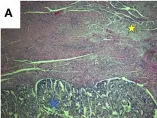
Coexistence of uterine endometrioid adenocarcinoma along with PEComa and leiomyoma. (A) Uterine endometrioid carcinoma (blue asterisk) associated with PEComa (yellow asterisk) (H&E x40).
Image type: pathology (h&e)